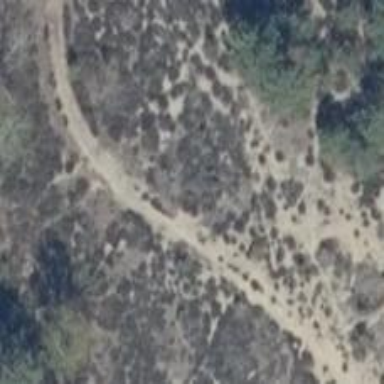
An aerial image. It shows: Sandy track with grade 4 tracktype.